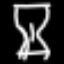
Label: hourglass